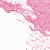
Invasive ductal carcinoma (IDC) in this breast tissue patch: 0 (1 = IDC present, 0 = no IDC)